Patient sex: M
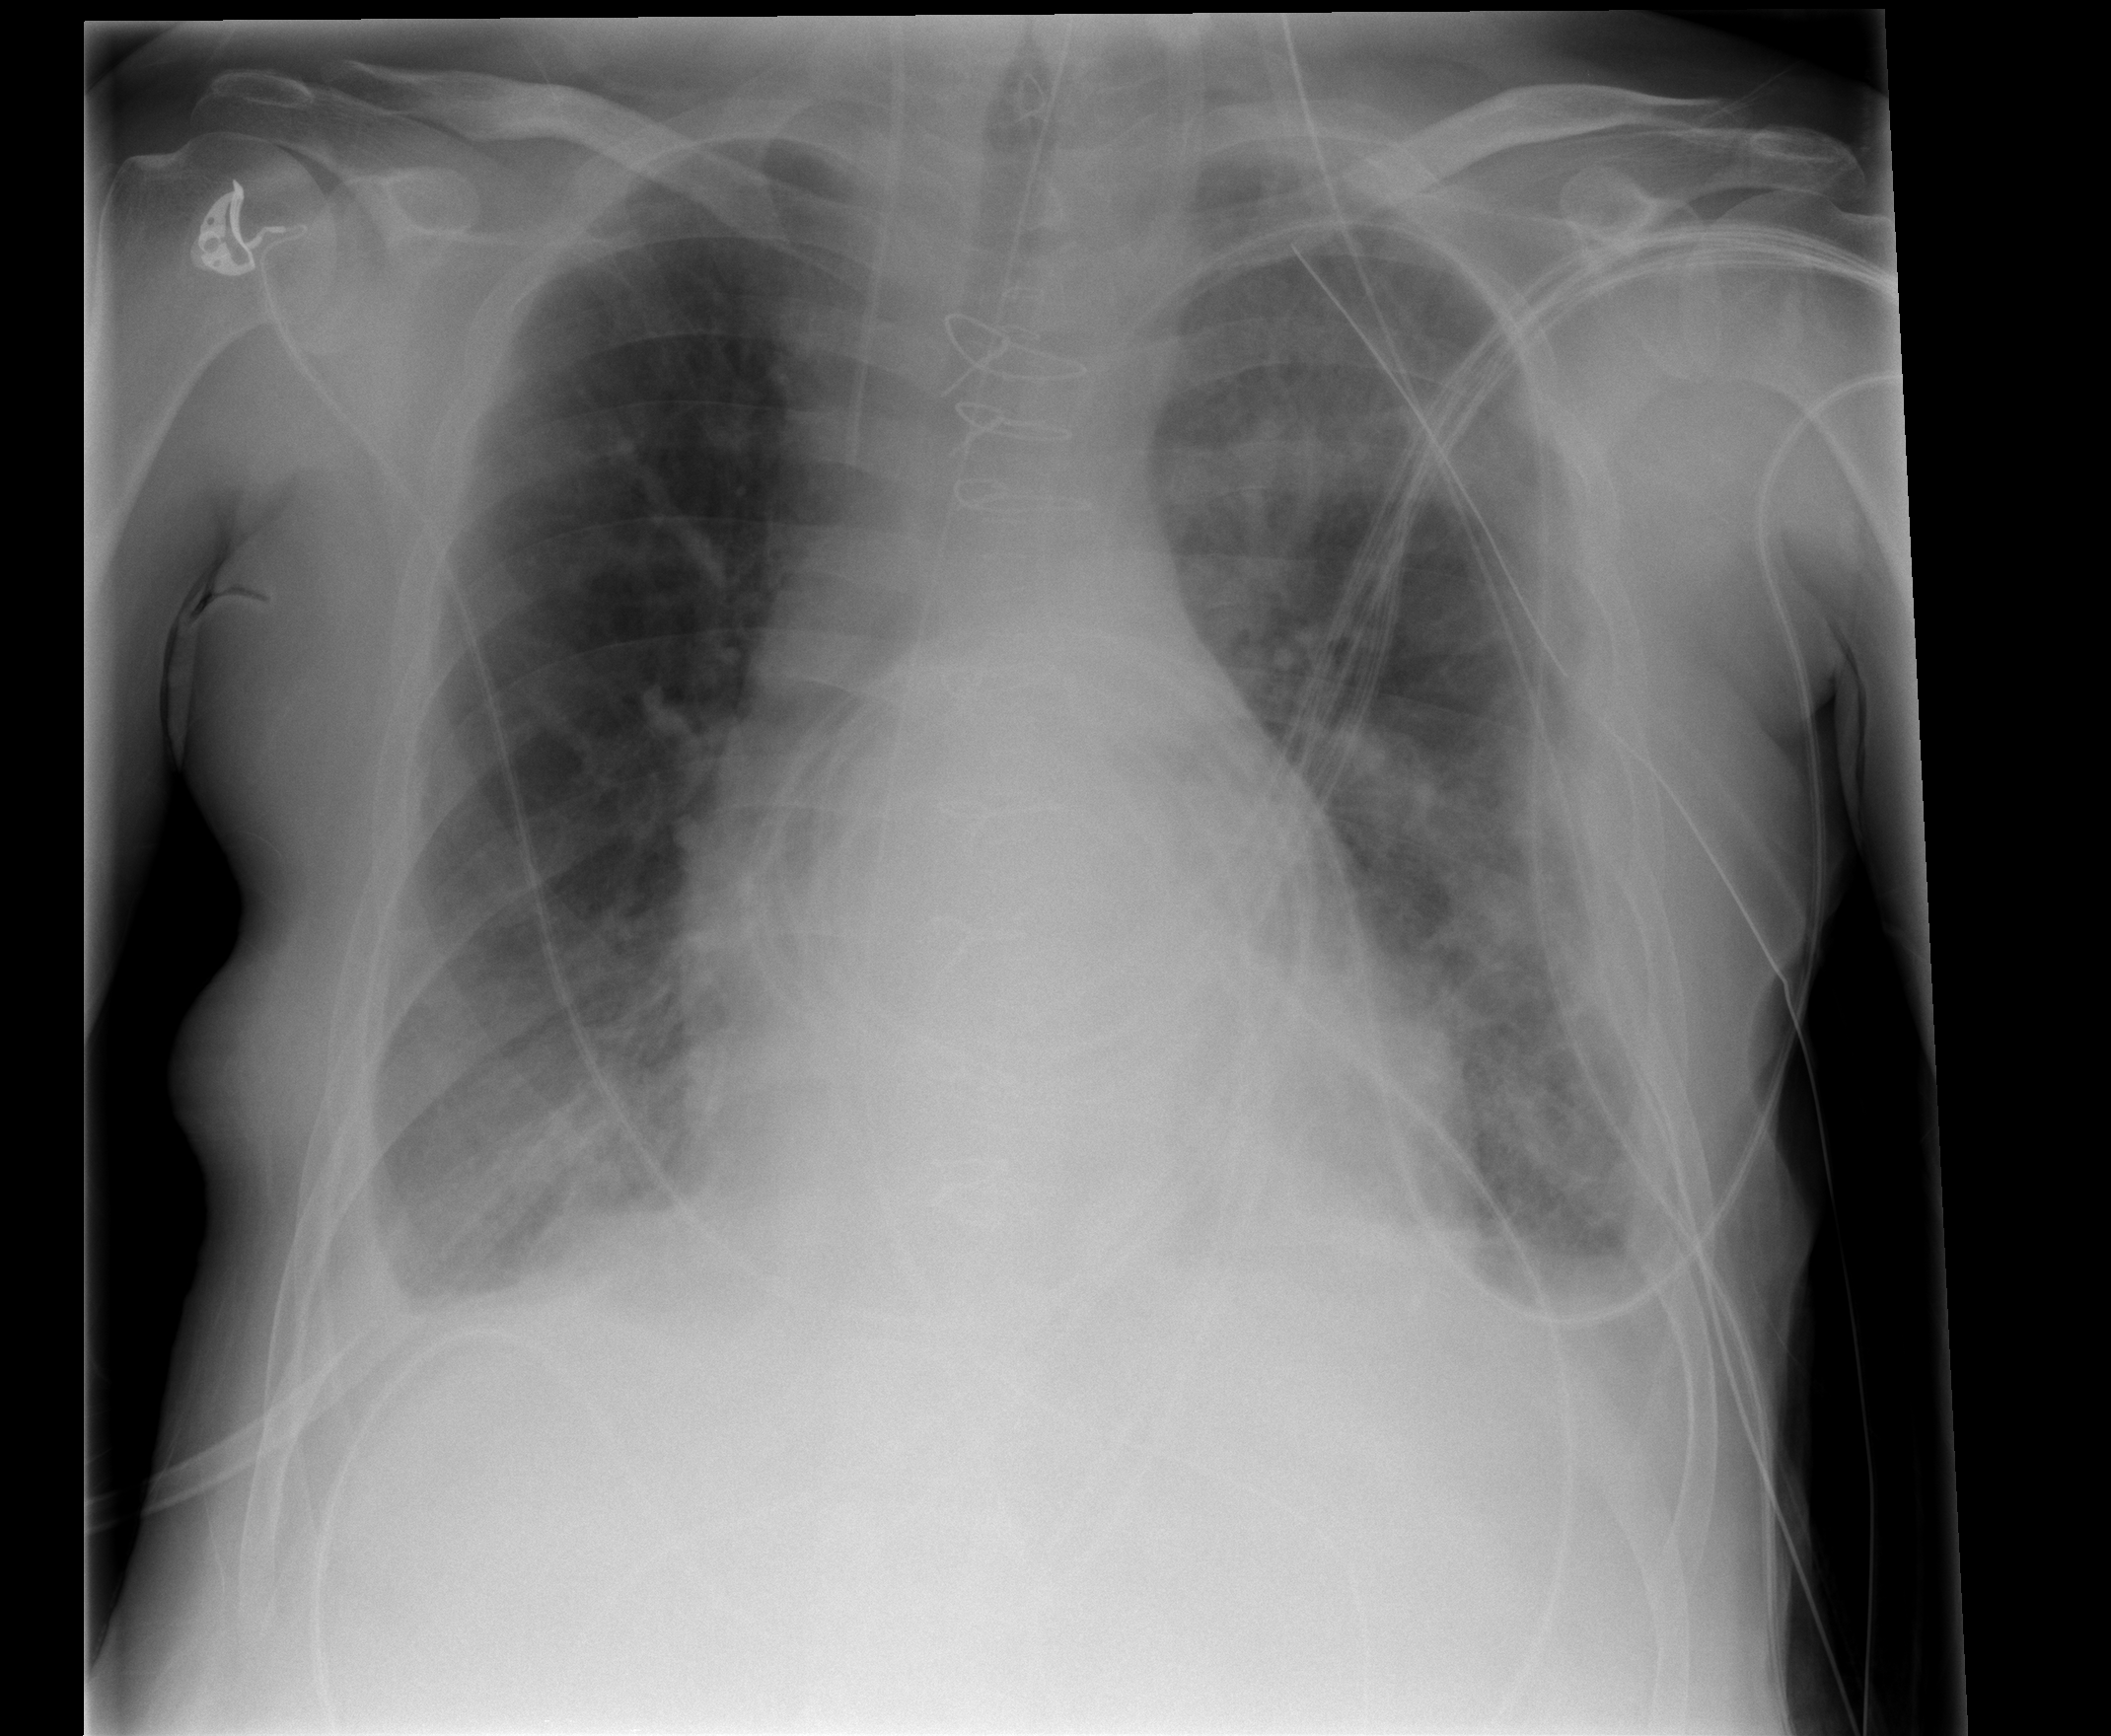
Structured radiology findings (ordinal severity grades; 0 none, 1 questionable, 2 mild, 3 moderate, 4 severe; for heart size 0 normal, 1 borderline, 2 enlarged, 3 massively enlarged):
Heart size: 2
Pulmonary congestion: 2
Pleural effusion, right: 2
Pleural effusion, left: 1
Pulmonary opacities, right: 2
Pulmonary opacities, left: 3
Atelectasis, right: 2
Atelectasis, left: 2